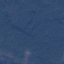
Land use / land cover: Forest